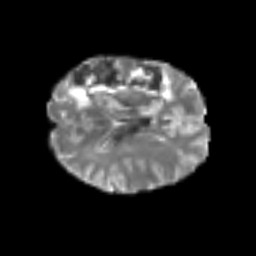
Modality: T2w
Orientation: axial
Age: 39
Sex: female
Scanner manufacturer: siemens
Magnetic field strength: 3 T
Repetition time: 6.1 s
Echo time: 0.101 s